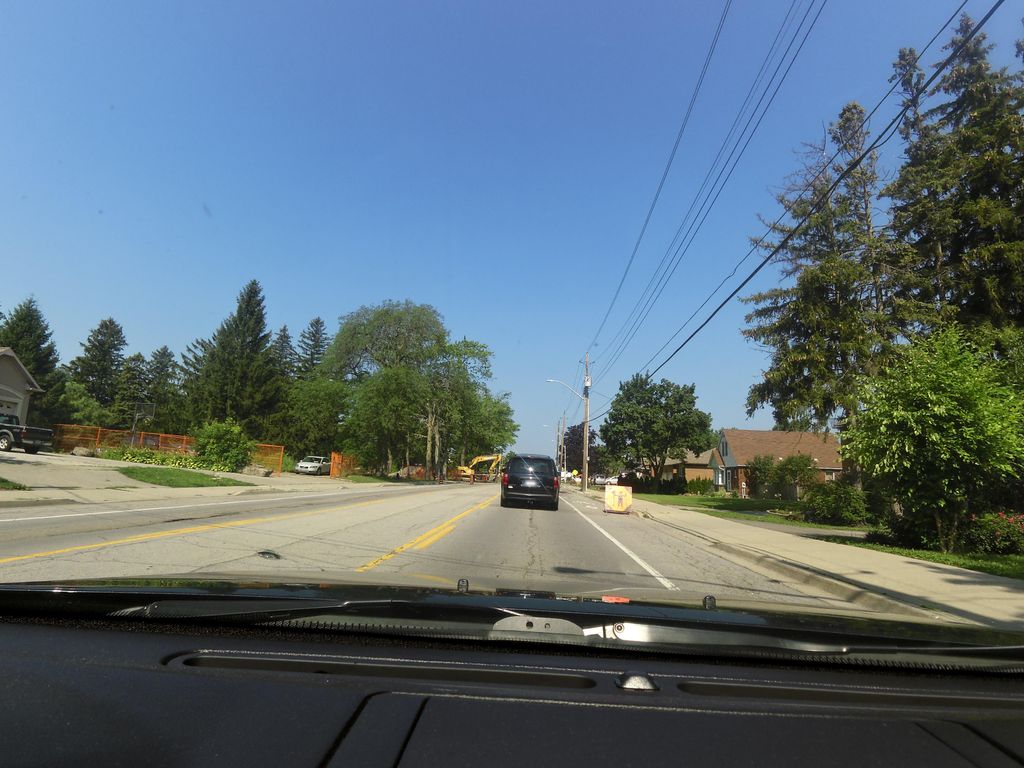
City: hamilton